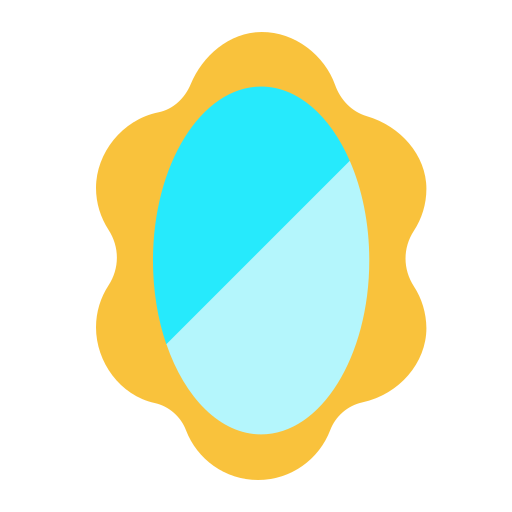
mirror flat